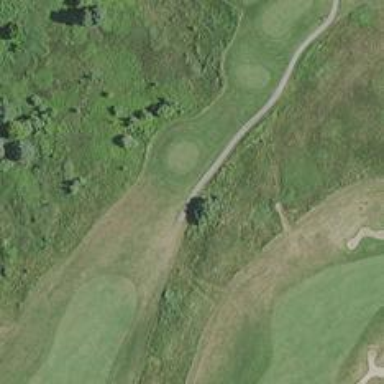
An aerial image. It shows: Asphalt service road that appears to be golf cart path.